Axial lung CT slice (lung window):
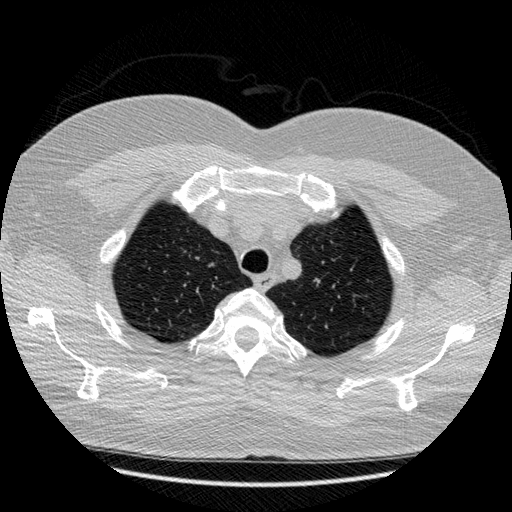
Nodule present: no